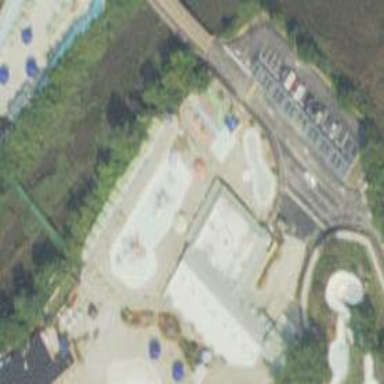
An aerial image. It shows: Canal featuring water slide attraction.